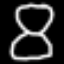
Label: hourglass